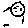
Label: moon